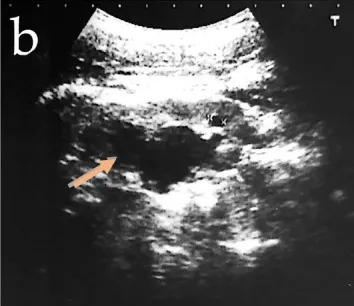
Caliectasis With the arrow are indicated the different phenotypes changes.
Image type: radiology (ultrasound)